Question: Am trying to create the below layout in Flexbox, but am struggling.

The green area takes up 20% of the page (horizontally), and the right two areas take up the remaining 80%. I'm thinking that it's best to have these as three separate containers in flexbox, as there will be lots of content that will need spacing inside each container.
Could anybody show me how this is made in flexbot? I just need the css for each container.
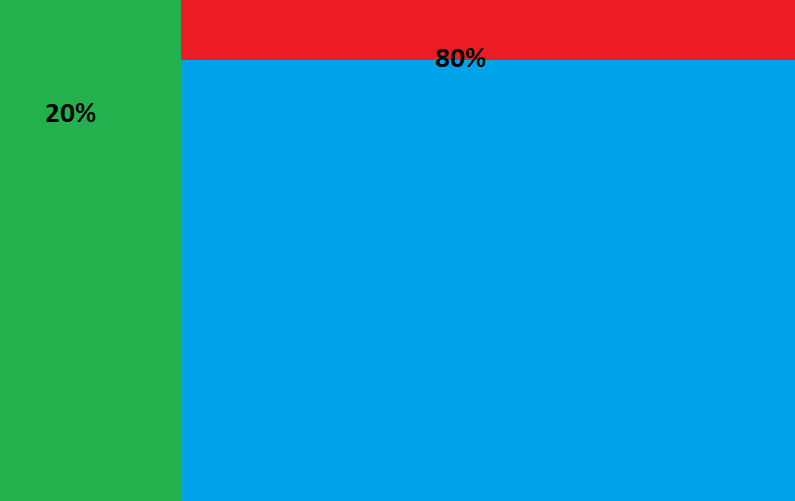
Answer: Using you can divide your layout into 2 parts ('.left' & '.right' where both are '20%' and '80%' respectively), like:
'''
.child.left {
flex: 20;
background: green;
}
.child.right {
flex: 80;
display: flex;
flex-direction: column;
}
'''
And inside the '.right' child again divide the layout into 2 parts (make sure you should use 'flex-direction: column' so that you can have a 'top' 'bottom' layout) and then divide the layout into 2 parts again with '20%' & '80%' respectively, like:
'''
.child.right .top {
flex: 20;
background: red;
}
.child.right .bottom {
flex: 80;
background: blue;
}
'''
'''
body {
margin: 0;
}
.parent {
display: flex;
width: 100vw;
height: 100vh;
}
.child.left {
flex: 20;
background: green;
}
.child.right {
flex: 80;
display: flex;
flex-direction: column;
}
.child.right .top {
flex: 20;
background: red;
}
.child.right .bottom {
flex: 80;
background: blue;
}
'''
'''
<div class="parent">
<div class="child left"></div>
<div class="child right">
<div class="top"></div>
<div class="bottom"></div>
</div>
</div>
'''
Hope this helps!